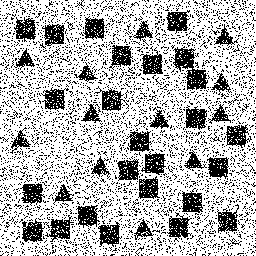
Squares: 25
Triangles: 13
Stars: 0
Total shapes: 38